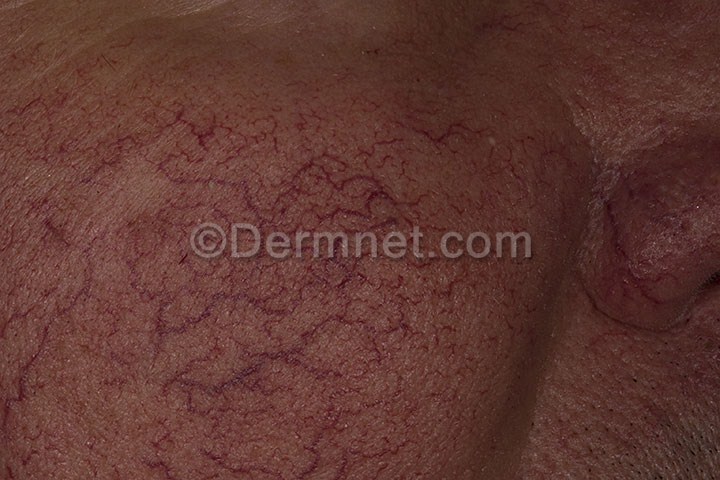
Disease: Light Diseases and Disorders of Pigmentation